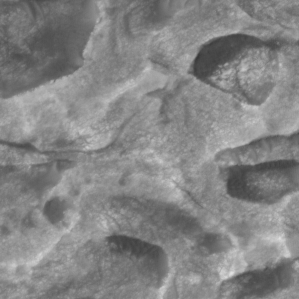
Label: non_frost